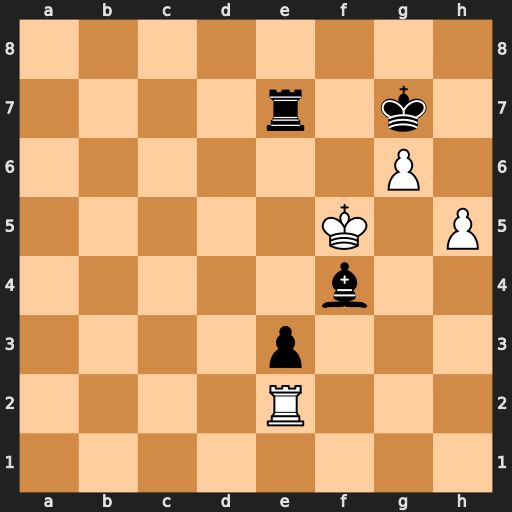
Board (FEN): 8/4r1k1/6P1/5K1P/5b2/4p3/4R3/8
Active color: w
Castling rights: -
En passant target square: -
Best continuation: Kxf4 Ra7 Rxe3